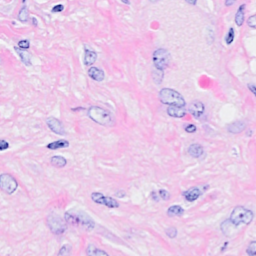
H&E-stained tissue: Breast